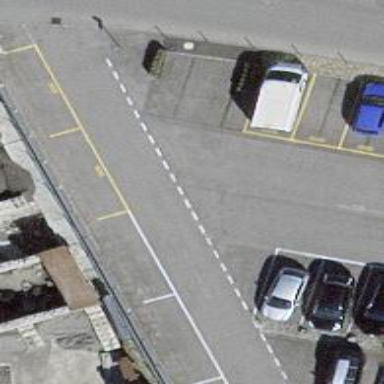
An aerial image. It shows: Road serving as parking aisle.